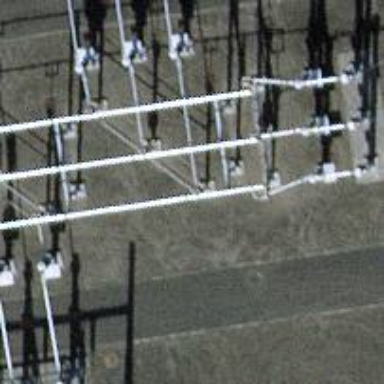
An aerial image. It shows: Three power lines with cables.